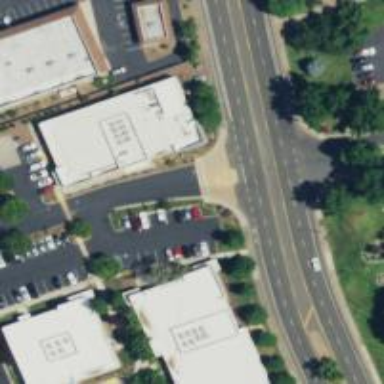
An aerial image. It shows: Asphalt footway with uncontrolled pedestrian crossing marked with lines.